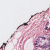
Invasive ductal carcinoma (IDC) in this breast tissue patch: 0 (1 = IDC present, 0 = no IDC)